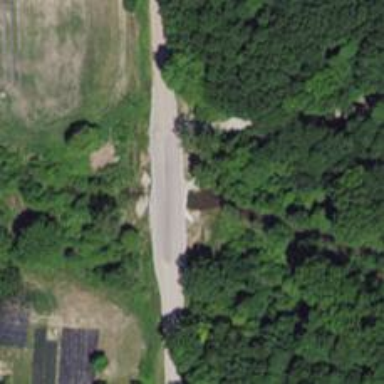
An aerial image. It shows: Culvert tunnel.